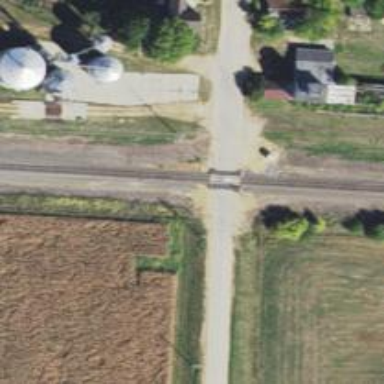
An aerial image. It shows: Level crossing along the railway.